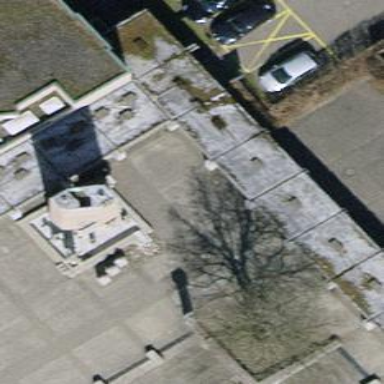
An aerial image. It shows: View of roof of building.